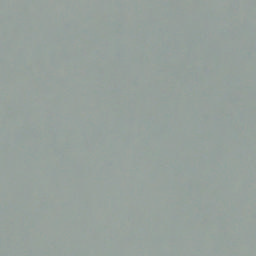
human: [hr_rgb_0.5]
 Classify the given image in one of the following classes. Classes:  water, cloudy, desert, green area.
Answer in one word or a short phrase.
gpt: cloudy